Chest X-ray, AP view. Patient: 48 years old, sex M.
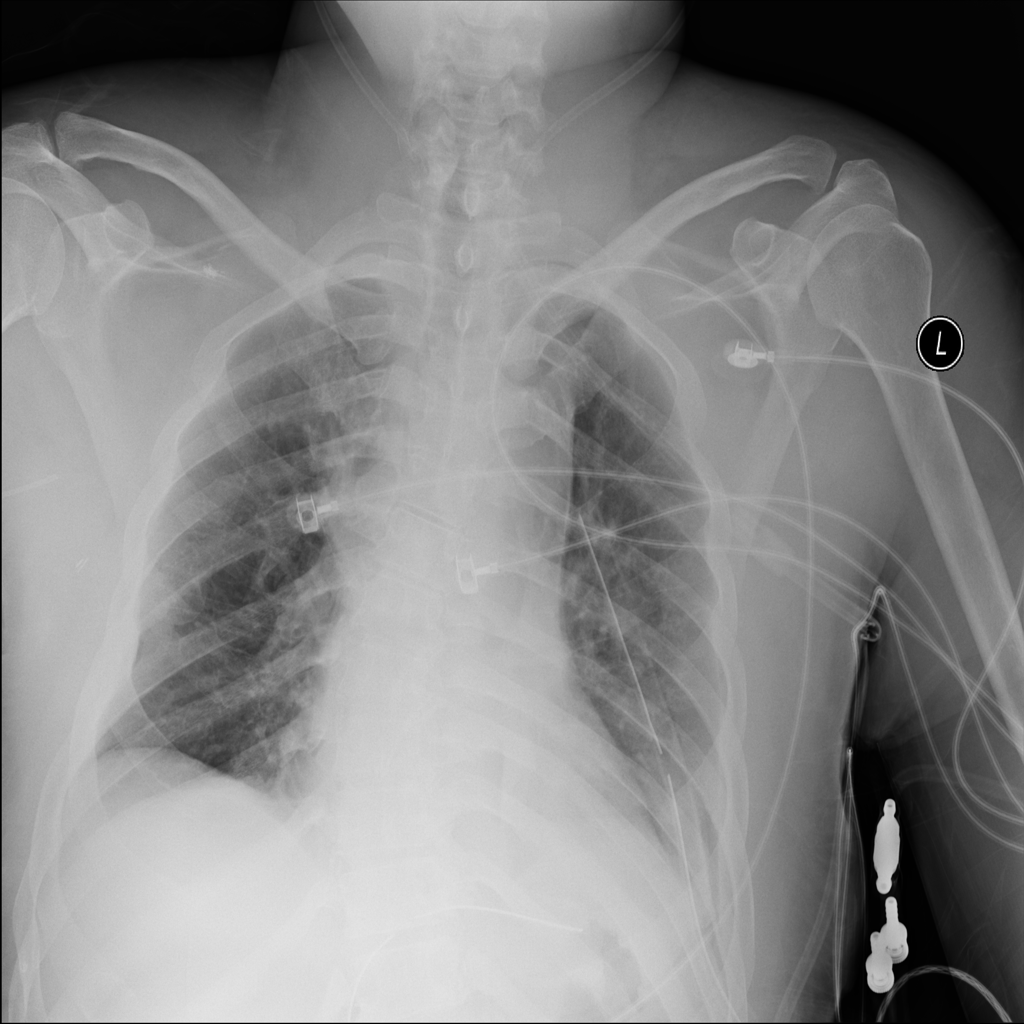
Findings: No Finding